Question: I am trying to develop a <URL> style list of Panels by Sencha Touch. All the panels will be scrollable by themselves. Here are the images of what I want
Now, if I just create a Ext.List of Ext.Panel (or may be a Tab Panel) with overflowed items, can they all be tapped and scrolled within themselves? Or can you provide some other idea to implement this?
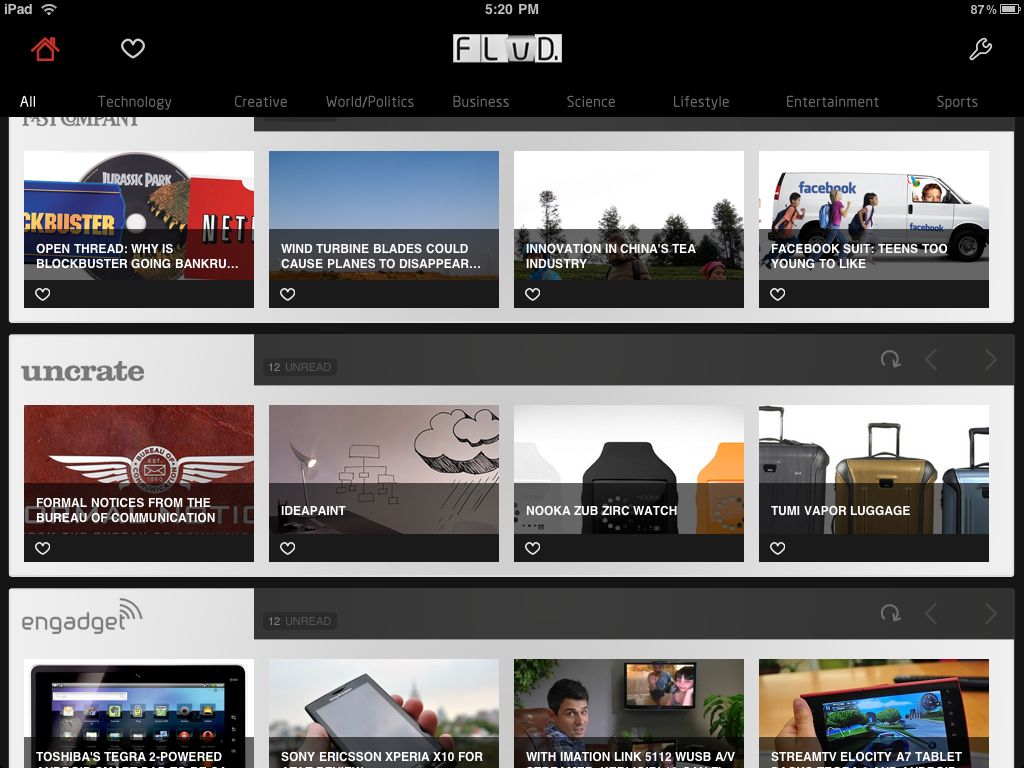
Answer: Hey, I was just playing with this idea for work. You've probably seen this already, but here's some starter code if you haven't:
'''
new Ext.Container({
xtype:container,
layout:'hbox',
scroll:'horizontal',
items: [
new Ext.Container({
width:'250',
height:'100',
cls:'css-class-you-want-for-these-buttons',
listeners: {
click: {
element: 'el',
fn: function() {
alert('beep')
}
}
}
}
]
});
'''
Then dump like 10+ of those items in there and viola. Just got to figure out how to customize the scrollbar (that's the part I'm on right now). Good luck!